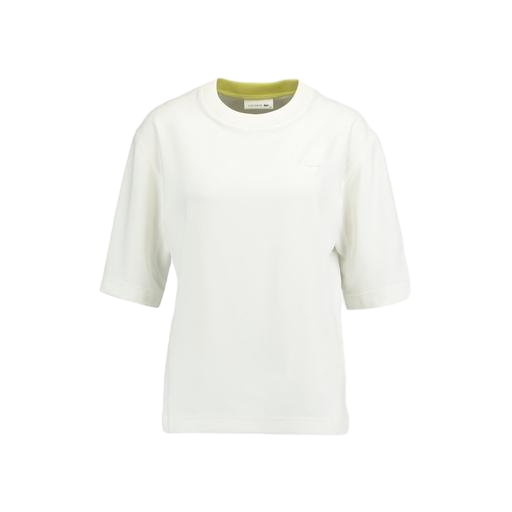
boxy fit t-shirt, batwing t-shirt, boxy t-shirt, white background